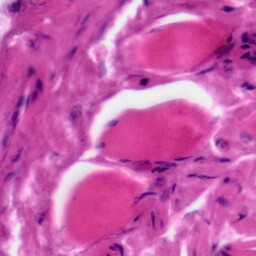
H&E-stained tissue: Tonsil